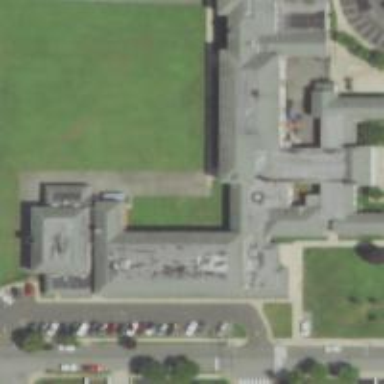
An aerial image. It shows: School.